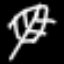
Label: leaf